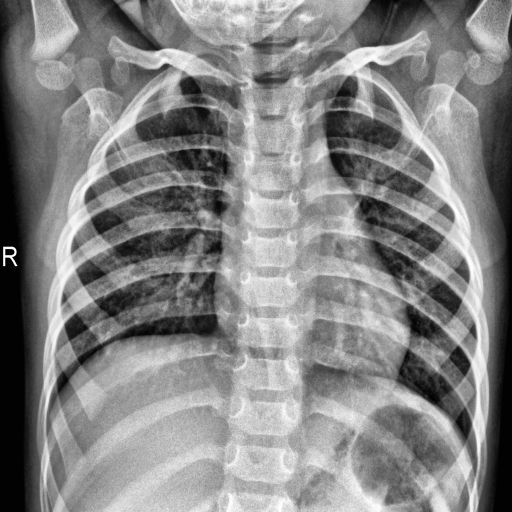
Finding: NORMAL